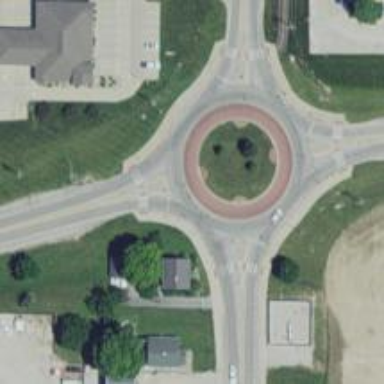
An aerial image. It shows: Roundabout on primary highway.